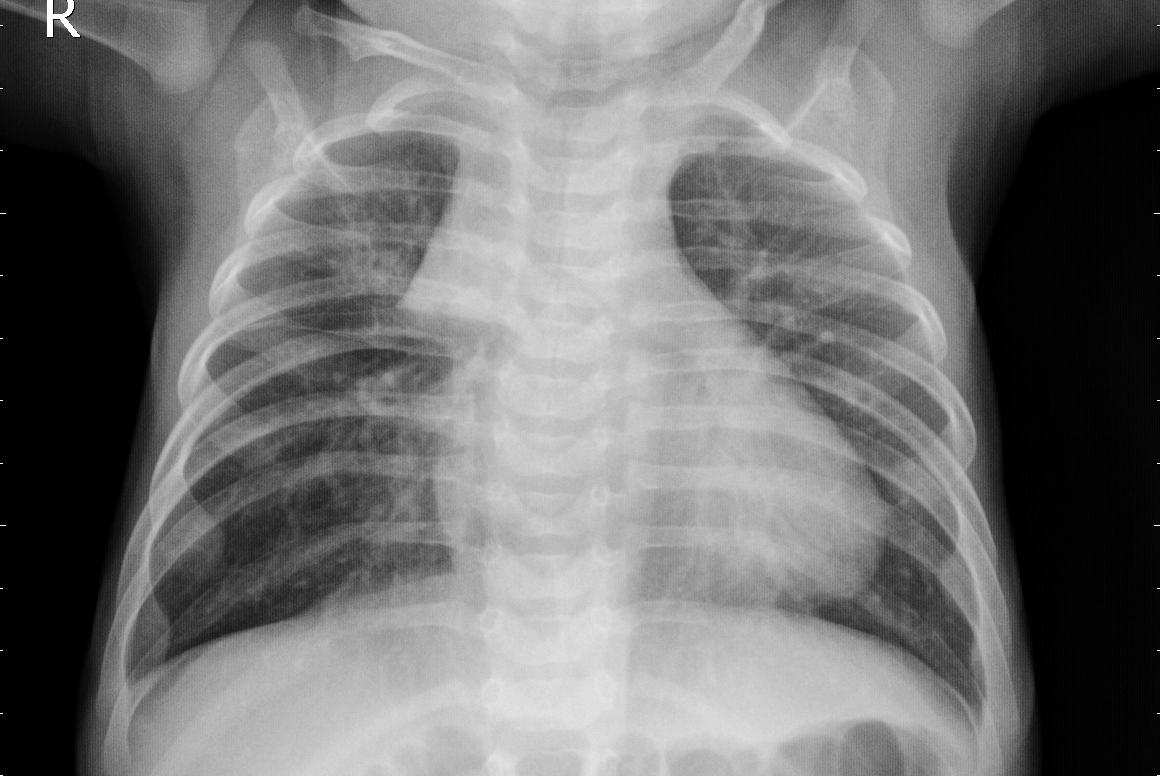
Diagnosis: PNEUMONIA